Question: I have a full screen video using in a FullScreenActivity where (from android >= 4.4).
When the is , I go back to last activity which is NOT a fullscreen (system ui is displayed) and 70% of the time I'm having a really strange issue on the system UI as follow :

This artefact disappear when another video play of when resuming the app. The top artifact correspond to the Toolbar + status bar. The artifact appear when fullscreen activity is fully fade out and finished.
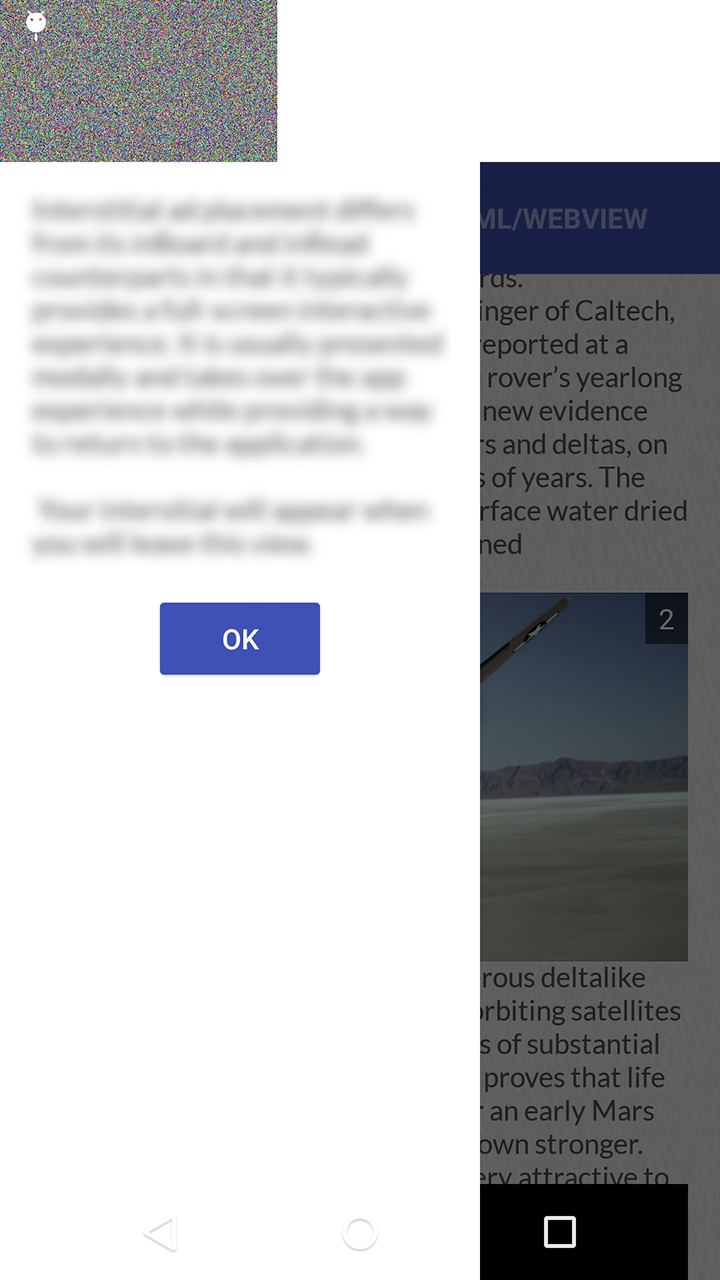
Answer: There is a known bug in 'WebView' (at least since KitKat) that sometimes causes these artifacts. It was filed in the Android bug tracker as <URL> it's not quite as easy to reproduce as before.
In any case, the workaround is to use software rendering for the 'WebView', via <URL>:
'''
webView.setLayerType(View.LAYER_TYPE_SOFTWARE, null);
'''
Some related questions:
- <URL>
---